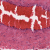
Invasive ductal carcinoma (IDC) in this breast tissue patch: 0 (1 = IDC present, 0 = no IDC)